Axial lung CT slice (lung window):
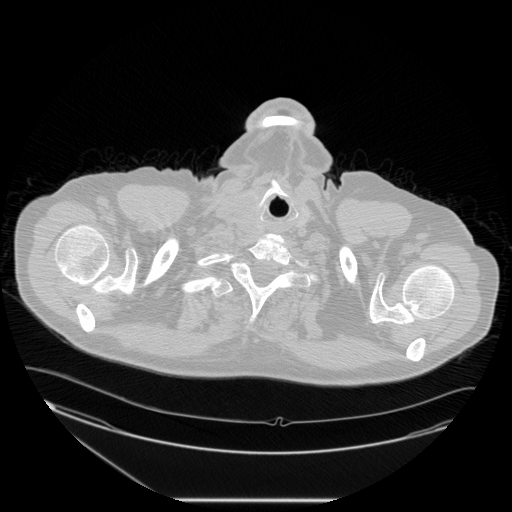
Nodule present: no